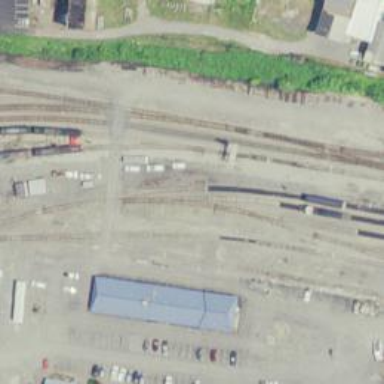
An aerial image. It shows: Railway siding with rails.